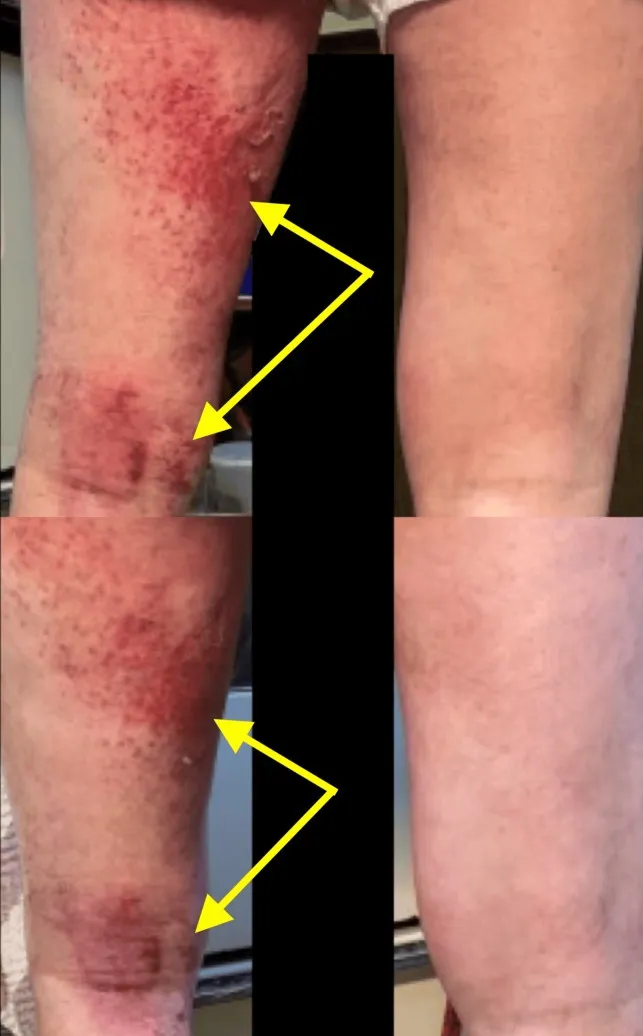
Two photos side by side showing the eczematous itchy grouped scaly erythematous macules and patches predominantly on the left posterior medial thigh and left popliteal fossa, compared with the right posterior leg.
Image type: medical_photograph (skin_photograph)